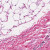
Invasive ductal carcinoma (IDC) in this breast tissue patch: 0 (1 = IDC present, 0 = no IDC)